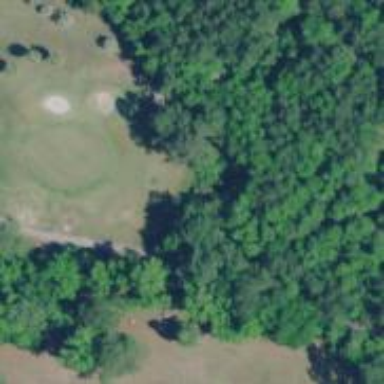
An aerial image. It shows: Path for both road and golf.